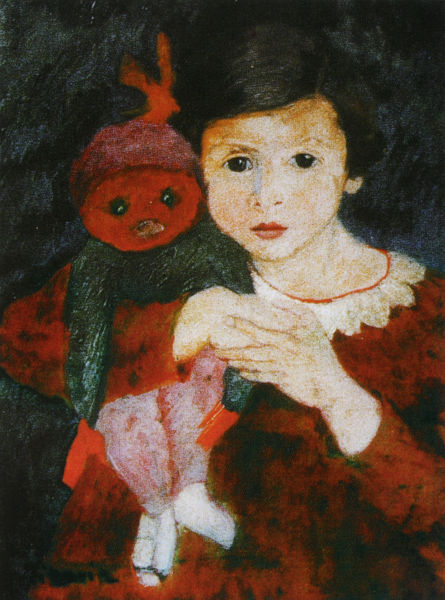
Titel: Porträt der Tochter Ilse-Marie
Künstler: Augusta von Zitzewitz
Institution: (Privatarchiv)
Schlagwörter: gemälde, hand, mädchen, hintergrund, kleid, schwarz, rot, mütze, augen, gesicht, kragen, hände, porträt, kind, hase, umarmung, puppe, mohr, bär, spielzeug, unschuld, paula, negerkind